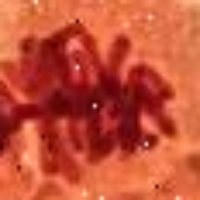
Label: metaphase